Question: I have a set of 2D points and need to draw various pretty curves between each pair of points. Then I need to display the curves (and the points) on the screen, of course I want to fill as much of the screen space as possible. So the question is how can I find the smallest rectangle which contains all the points?

So far I have something (quite ugly and unusable) like this:
'''
int max_x = 0;
int max_y = 0;
int min_x = 0;
int min_y = 0;
CurveRenderData* CalculateCurveInfo(Vector2 *p1, Vector2 *p2)
{
.... // calculate the curve information and store it in CurveRenderData structure
if (max_x < MAX(p1->x, p2->x))
max_x = MAX(p1->x, p2->x);
if (max_y < MAX(p1->y, p2->y))
max_y = MAX(p1->y, p2->y);
if (min_x < MIN(p1->x, p2->x))
min_x = MIN(p1->x, p2->x);
if (min_y < MIN(p1->y, p2->y))
min_y = MIN(p1->y, p2->y);
... // more stuff
return CurveRenderDataPtr;
}
'''
Now we have the min_x, min_y, max_x and max_y. So we can easily distribute the points on the screen.
I thought about re factoring the min,max finding functionality out, but that would require two passes over the data (which would be slow).
How can this logic be coded in a better manner?
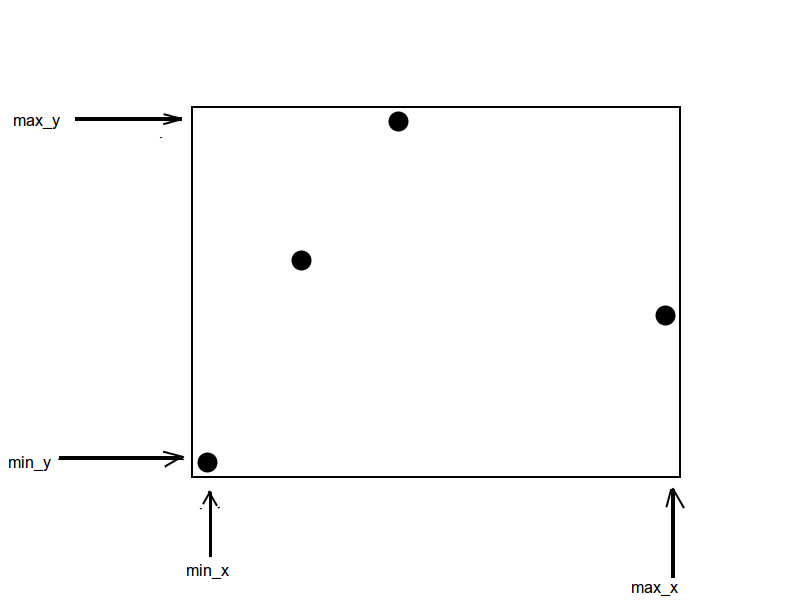
Answer: Instead of:
'''
if (max_x < MAX(p1->x, p2->x))
max_x = MAX(p1->x, p2->x);
'''
I would write:
'''
max_x = MAX(max_x, MAX(p1->x, p2->x));
'''
Similar for 'min_x' using 'MIN()'.
The functionality is the same, the code generated by the compiler (after the removal of 'max_x = max_x' which is a no-op) is probably the same. And I find it easier to read and understand.
Read it like this: 'max_x''max_x''p1->x''p2->x'.